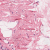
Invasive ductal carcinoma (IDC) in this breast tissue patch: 0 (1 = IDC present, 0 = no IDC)